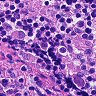
Metastatic tissue present: no